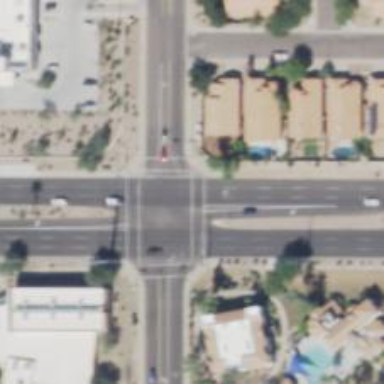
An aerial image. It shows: Road crossing that is both marked and unmarked.